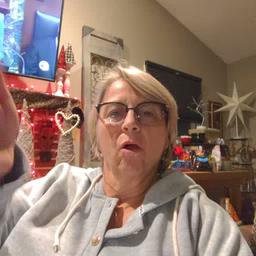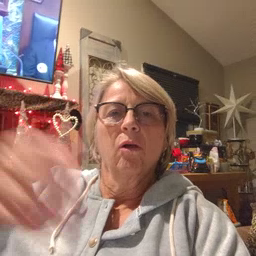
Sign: there